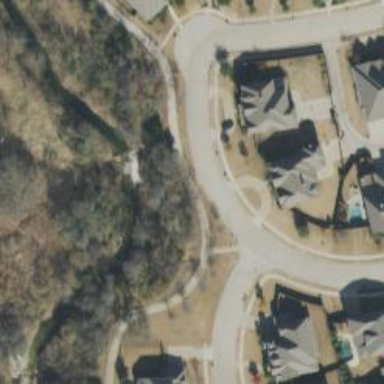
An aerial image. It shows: Residential road with sidewalk on the left.